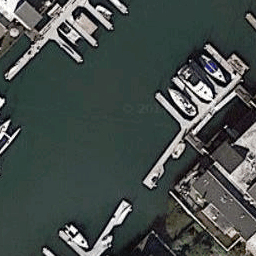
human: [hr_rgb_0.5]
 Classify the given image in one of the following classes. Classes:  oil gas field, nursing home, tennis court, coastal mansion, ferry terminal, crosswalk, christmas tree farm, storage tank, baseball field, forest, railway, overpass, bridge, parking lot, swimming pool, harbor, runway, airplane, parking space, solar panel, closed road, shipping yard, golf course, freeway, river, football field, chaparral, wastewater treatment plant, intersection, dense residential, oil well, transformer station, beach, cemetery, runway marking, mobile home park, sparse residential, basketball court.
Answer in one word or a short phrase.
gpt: harbor